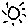
Label: sun